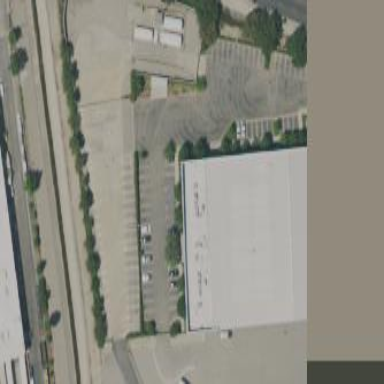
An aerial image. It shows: Hangar building at airport.